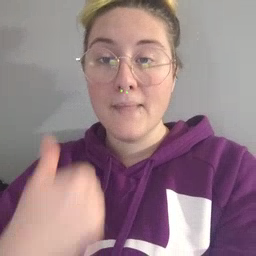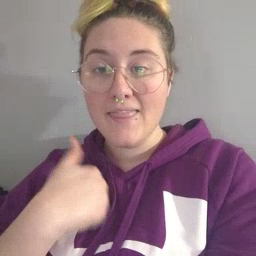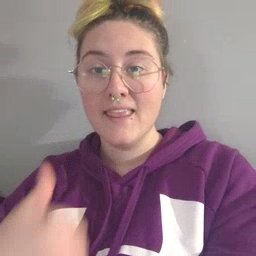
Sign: bath